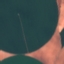
Land use / land cover: AnnualCrop